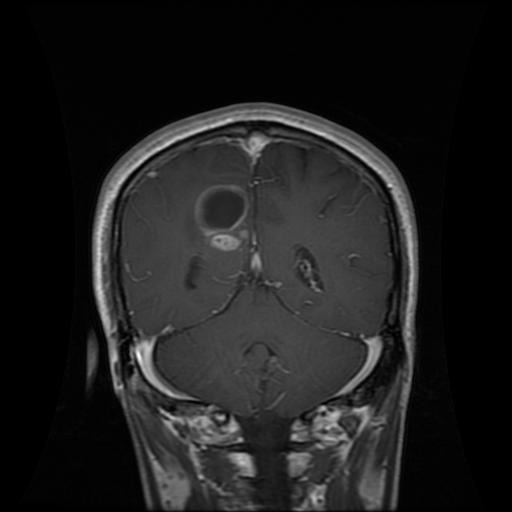
Label: glioma